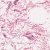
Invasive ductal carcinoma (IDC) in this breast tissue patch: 0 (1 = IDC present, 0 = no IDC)